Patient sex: F
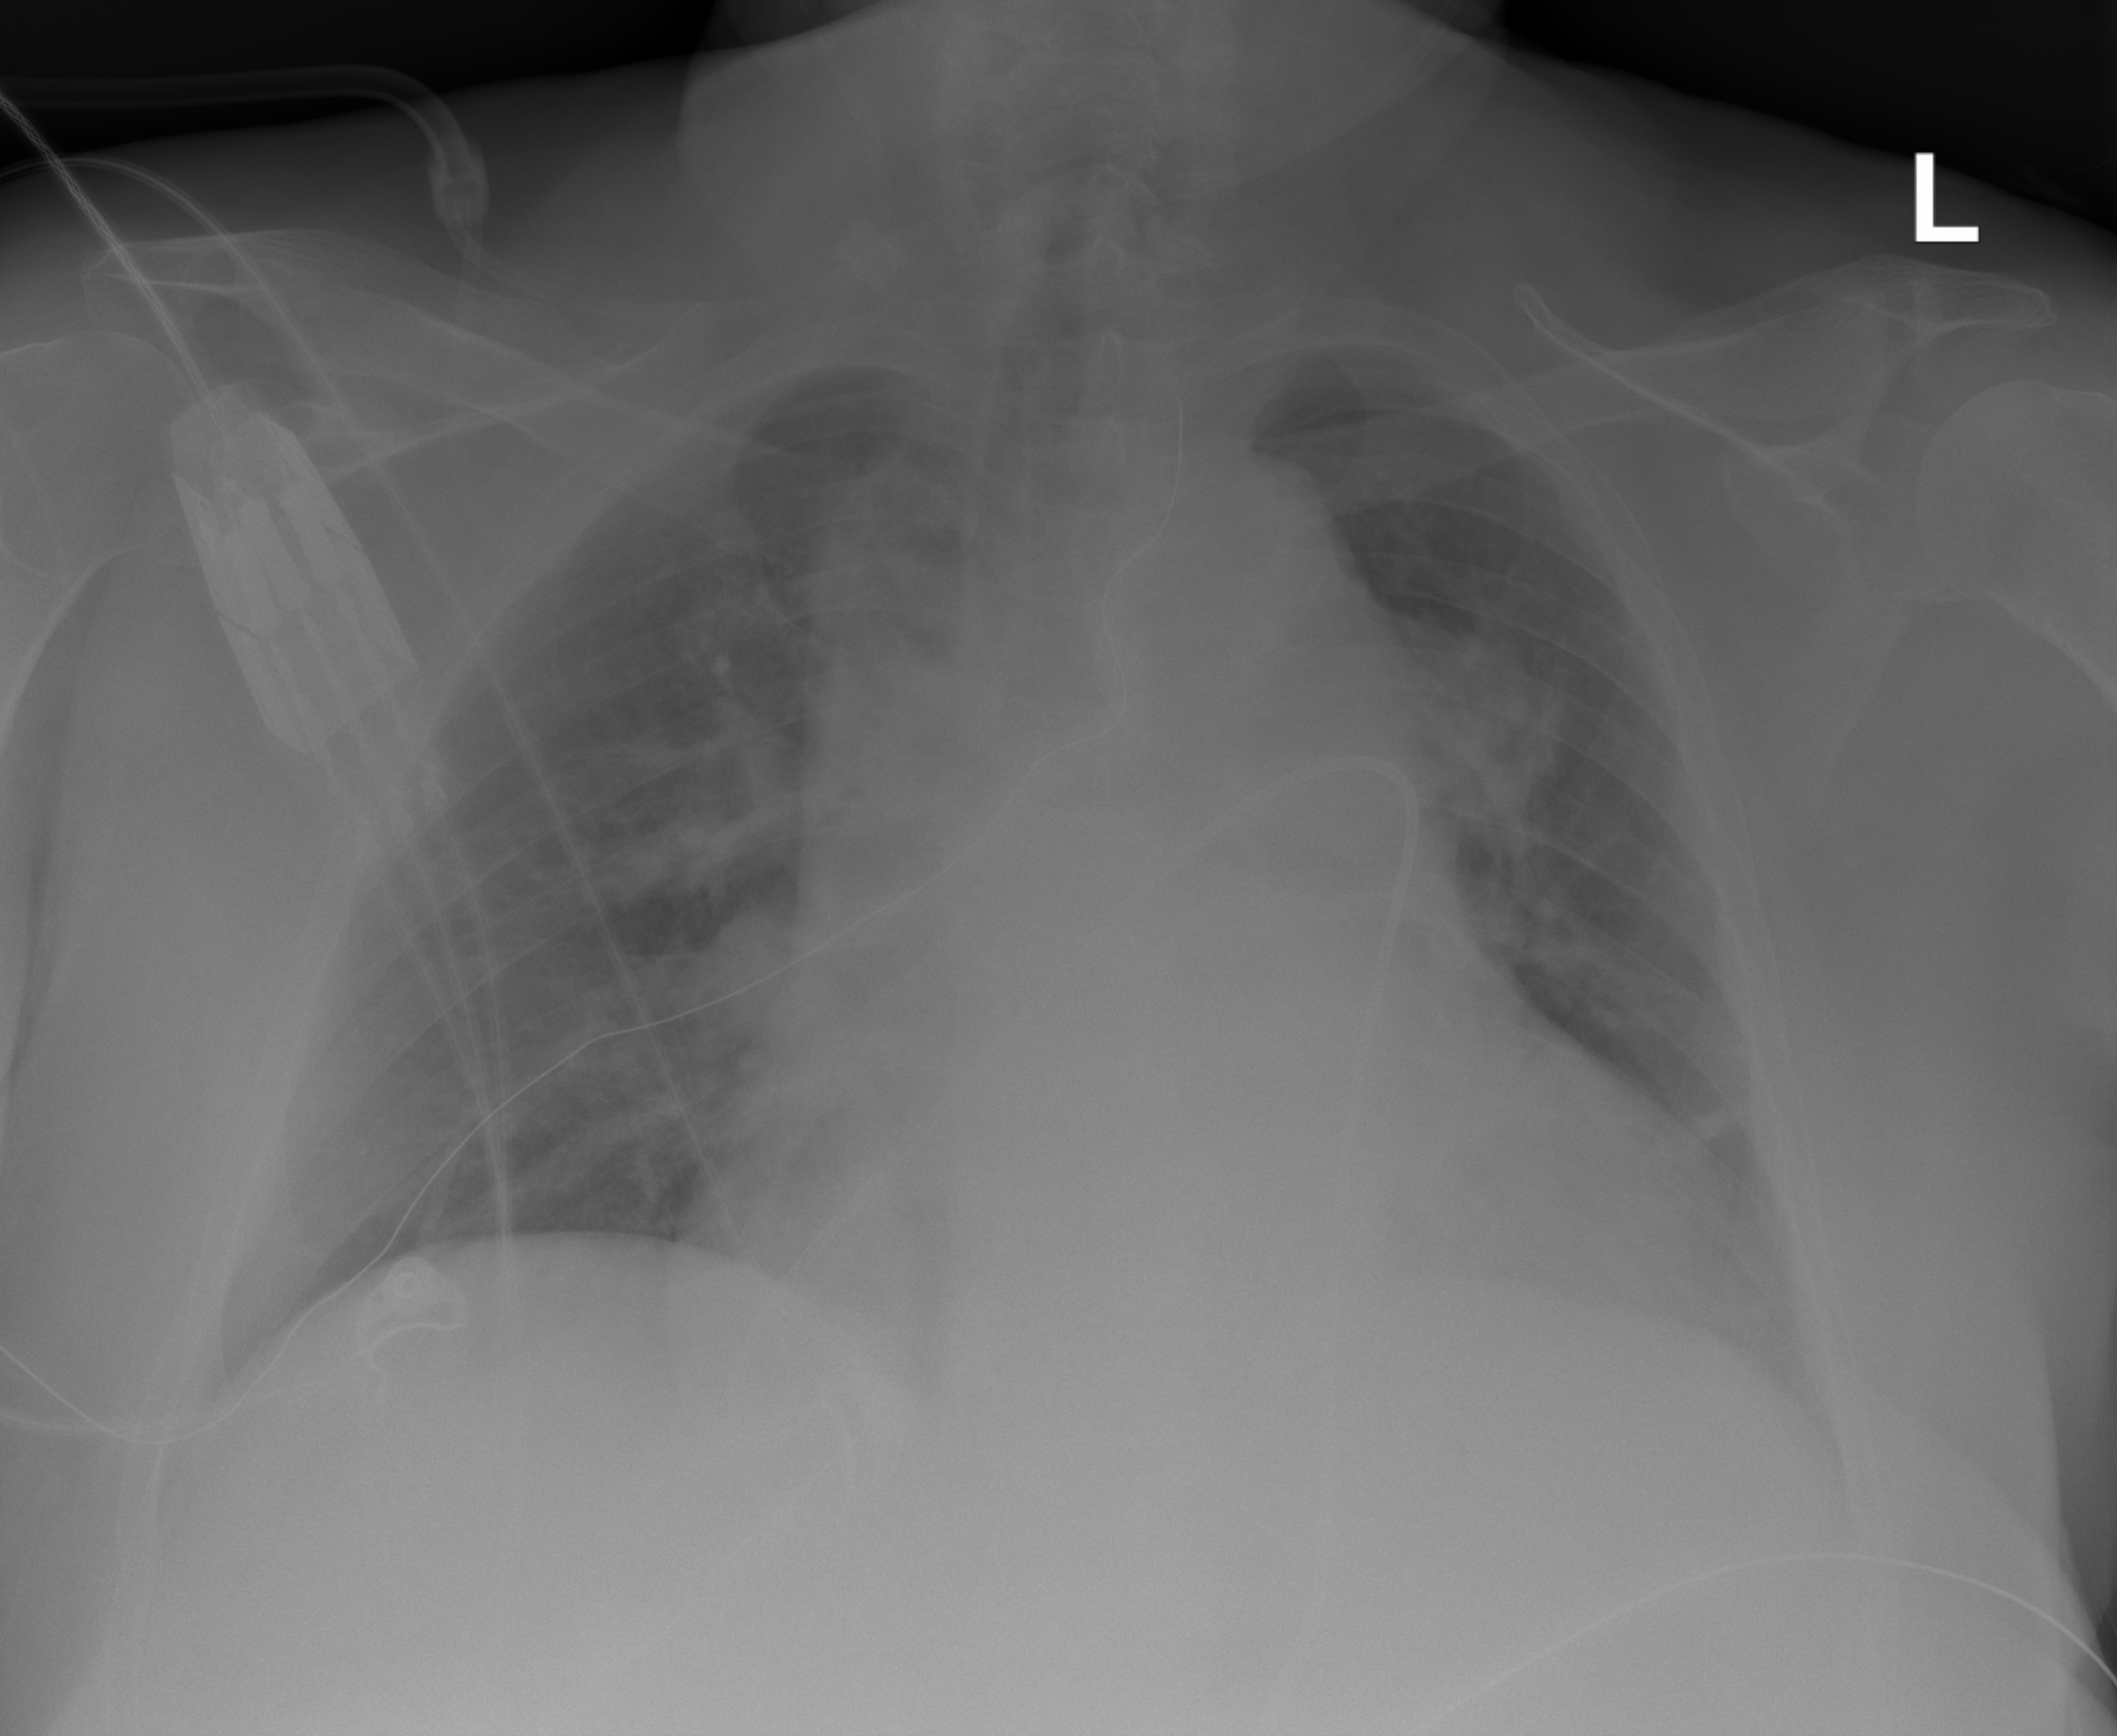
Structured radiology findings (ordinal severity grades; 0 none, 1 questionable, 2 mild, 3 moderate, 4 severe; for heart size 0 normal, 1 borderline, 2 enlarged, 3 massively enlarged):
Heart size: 2
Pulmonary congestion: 2
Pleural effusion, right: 0
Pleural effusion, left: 0
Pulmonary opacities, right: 0
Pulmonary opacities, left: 0
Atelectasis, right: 0
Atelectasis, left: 2